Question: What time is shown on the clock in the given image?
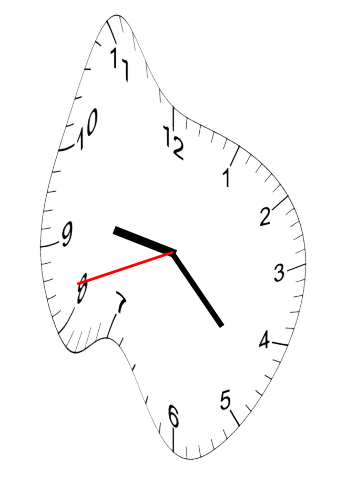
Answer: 09:22:42